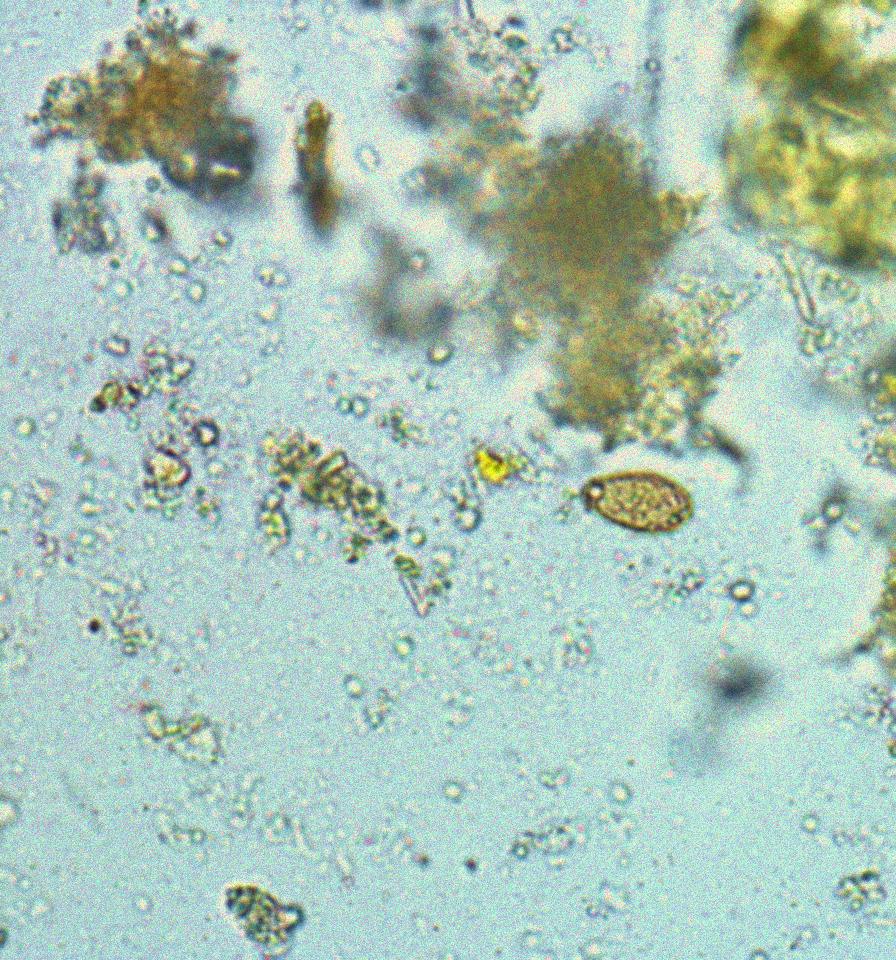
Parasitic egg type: Opisthorchis viverrine